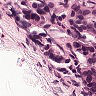
Metastatic tissue present: yes